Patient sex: F
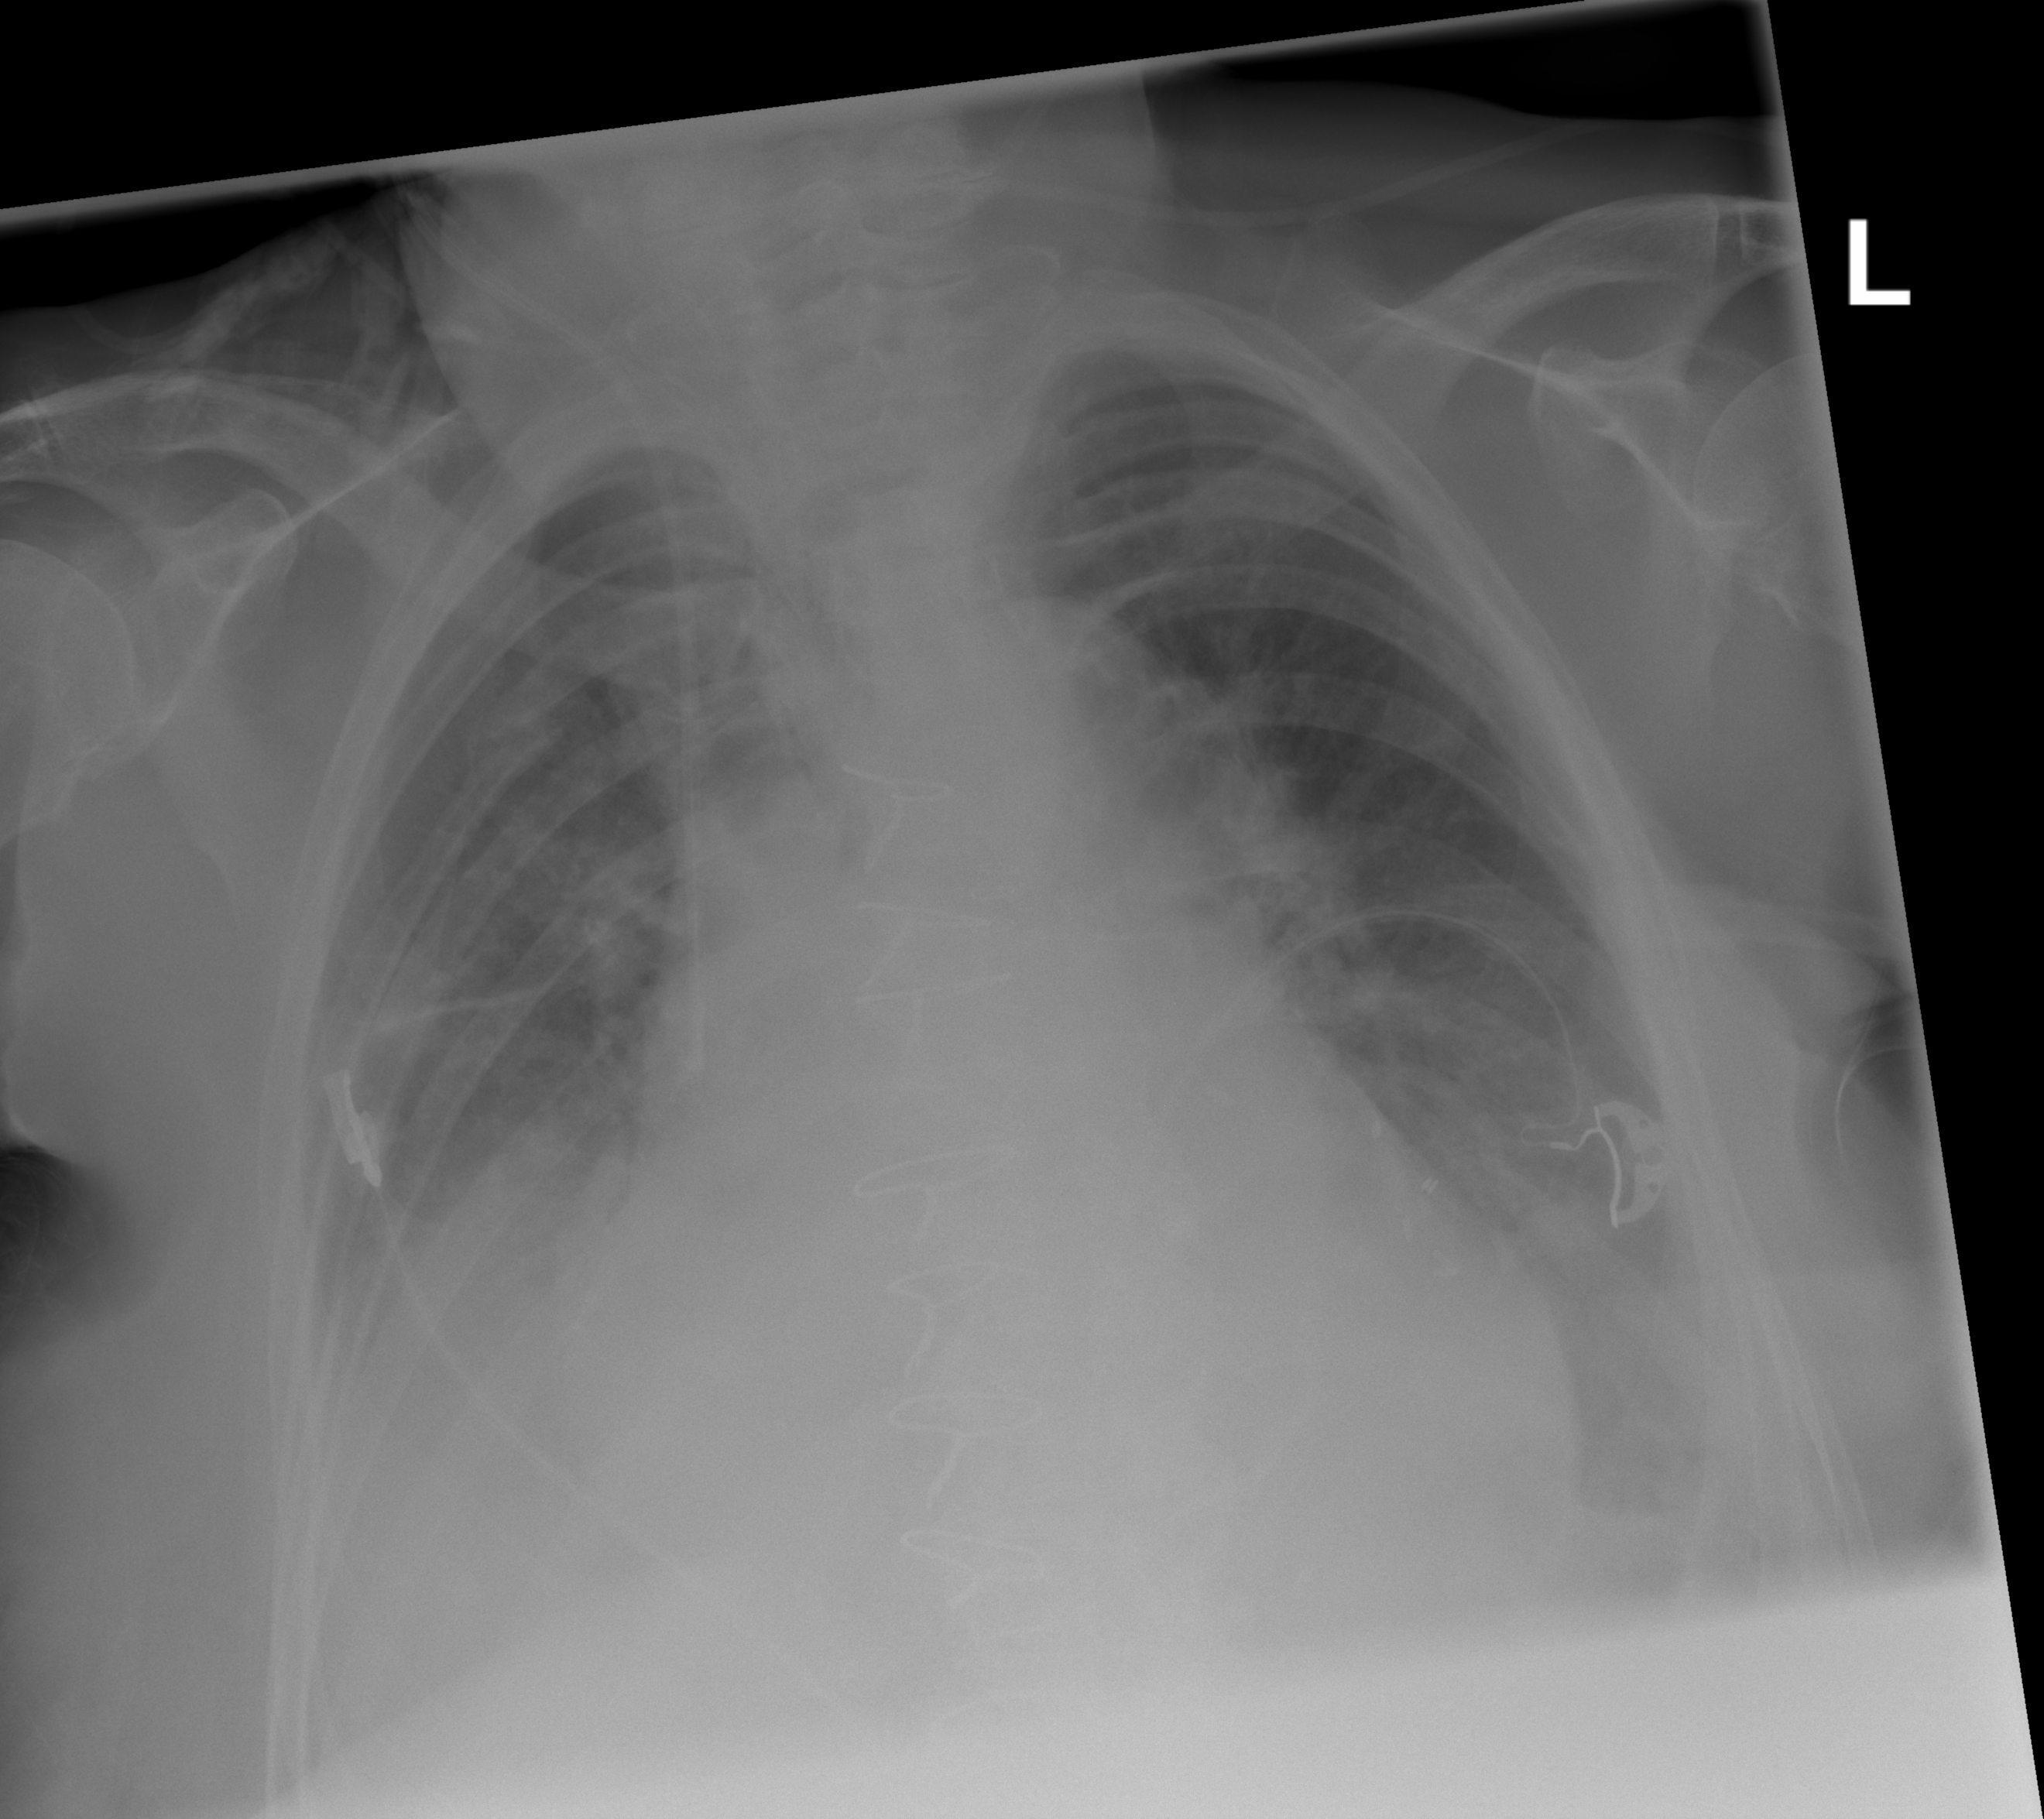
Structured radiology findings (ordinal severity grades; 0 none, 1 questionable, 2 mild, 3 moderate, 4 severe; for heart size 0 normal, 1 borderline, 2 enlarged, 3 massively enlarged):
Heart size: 3
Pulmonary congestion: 2
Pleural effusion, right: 3
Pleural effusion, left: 2
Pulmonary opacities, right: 0
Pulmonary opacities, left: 0
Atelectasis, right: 2
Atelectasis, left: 2